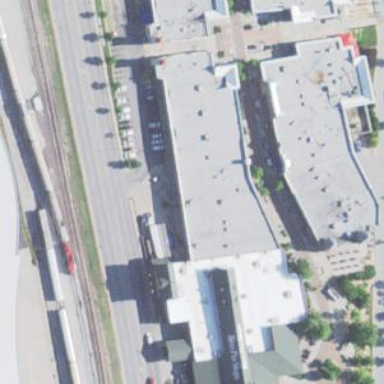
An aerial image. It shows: Retail building.